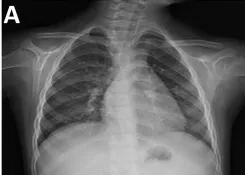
Imaging features of the patient with both systemic lupus erythematosus (SLE) and Sjogren's syndrome (SS) when she was 5 years old. The textures of both lungs were increased and blurred, and there were small patchy shadows (A).
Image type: radiology (x_ray)